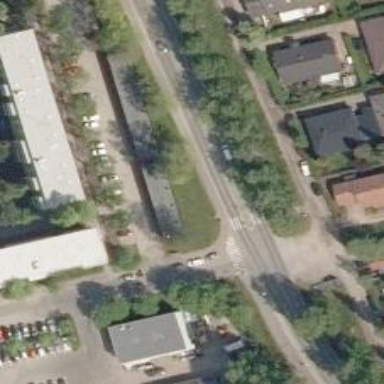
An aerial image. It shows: Uncontrolled road crossing with pedestrian island.